【题型】填空题　【知识点】解析几何　【难度】medium
过抛物线$y^2=4x$上一动点$P$作圆$C:(x-3)^2+y^2=4$的两条切线，切点分别为$A,B$，则四边形$PACB$面积的最小值为\underline{\qquad\qquad}.
【解答】
\vspace{0.5cm}
\noindent\textbf{【答案】$4$}

\vspace{0.5cm}
\noindent\textbf{【分析】由题意可确定当$|PC|$最小时，$|PA|$最小，则$S_{四边形PACB}=2|PA|$最小，继而设$P(t^2,2t)$，表示出$|PC|=\sqrt{(t^2-1)^2+8}$，结合二次函数性质求最小值，即可求得答案.}

\vspace{0.5cm}
\noindent\textbf{【详解】由题意知$C:(x-3)^2+y^2=4$的圆心为$(3,0)$，半径为$2$，}
\noindent\textbf{如图，$PA\perp AC,PB\perp BC$，则$S_{四边形PACB}=2\times\dfrac{1}{2}|PA|\cdot|CA|=2|PA|$，}

\noindent\textbf{而$|PA|=\sqrt{|PC|^2-|CA|^2}=\sqrt{|PC|^2-4}$，当$|PC|$最小时，$|PA|$最小，则$S_{四边形PACB}=2|PA|$最小；}
\noindent\textbf{由于$P$在抛物线$y^2=4x$上，设$P(t^2,2t)$，}
\noindent\textbf{则$|PC|=\sqrt{(t^2-3)^2+(2t)^2}=\sqrt{t^4-2t^2+9}=\sqrt{(t^2-1)^2+8}$，}
\noindent\textbf{当$t^2=1$时，$(t^2-1)^2+8$取最小值$8$，即$|PC|$取到最小值$2\sqrt{2}$，}
\noindent\textbf{则$|PA|=\sqrt{|PC|^2-4}$取最小值$2$，故$S_{四边形PACB}=2|PA|$的最小值为$4$，}
\noindent\textbf{故答案为：$4$}
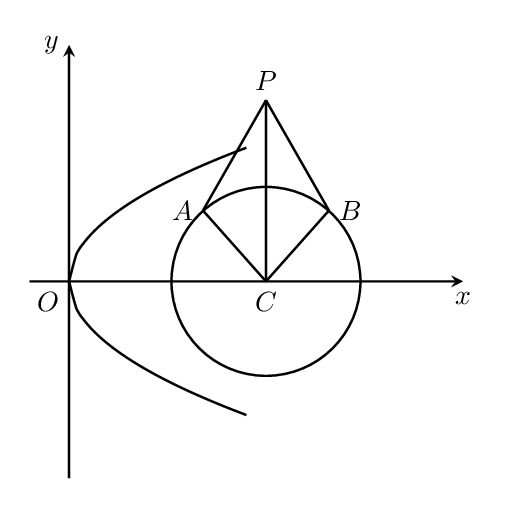